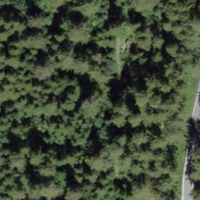
EUNIS habitat code: 43
Species observed at this site:
Tussilago farfara